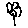
Label: flower